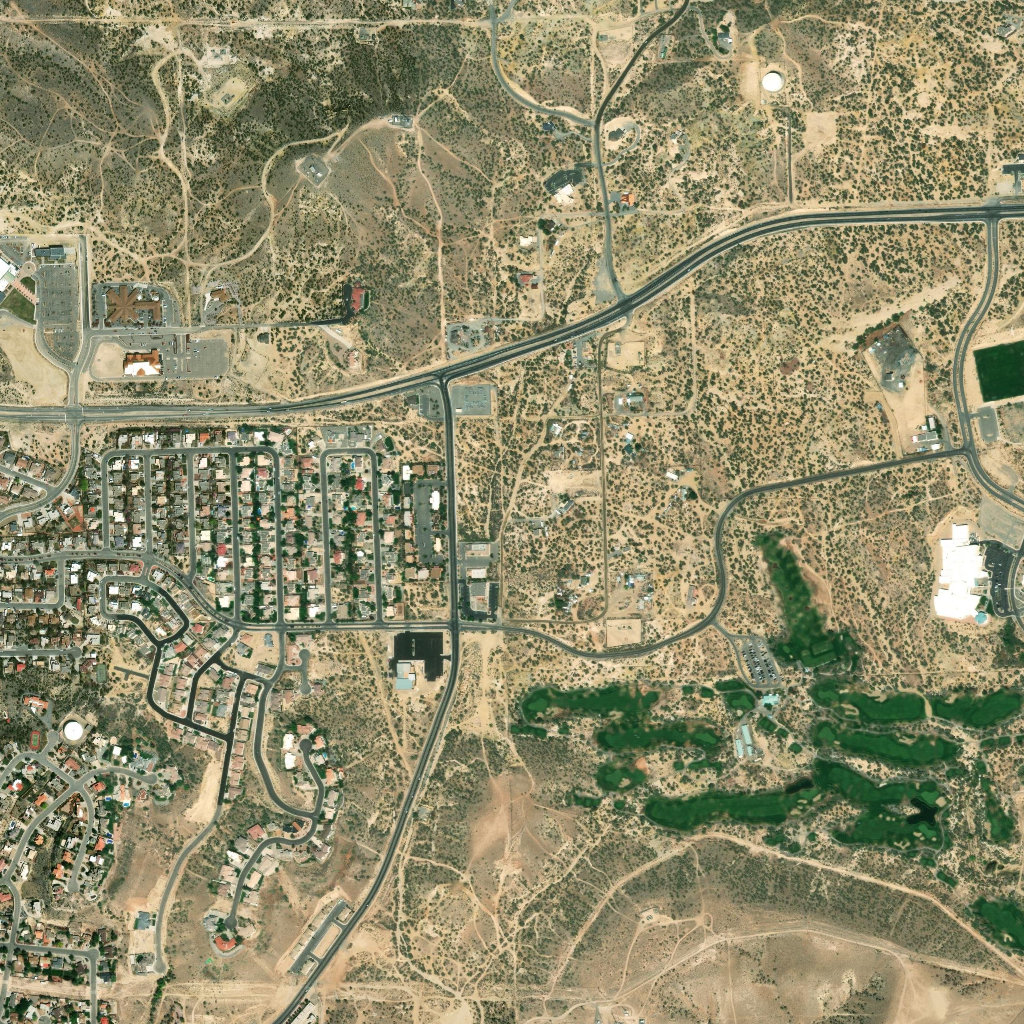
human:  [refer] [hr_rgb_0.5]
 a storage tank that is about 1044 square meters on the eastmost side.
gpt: <box>[[74, 6, 76, 9, 0]]</box>